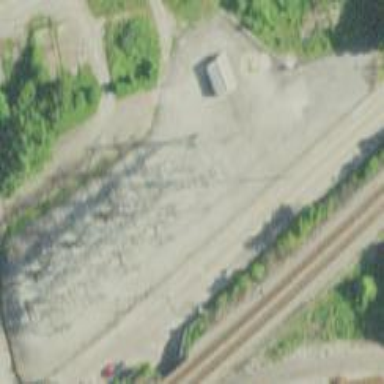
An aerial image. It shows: Substation enclosed by chain link fence topped with barber wire.